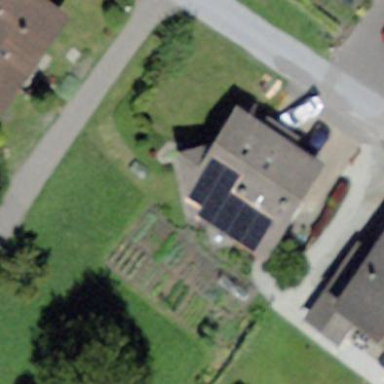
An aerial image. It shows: Simple house.